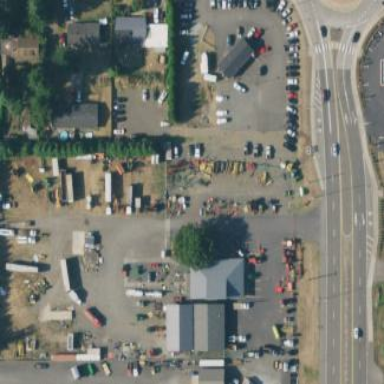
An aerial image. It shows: Retail area with trade shops.